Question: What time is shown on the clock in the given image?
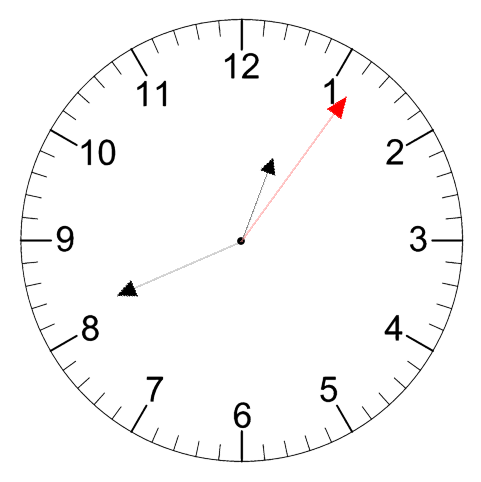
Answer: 12:41:06